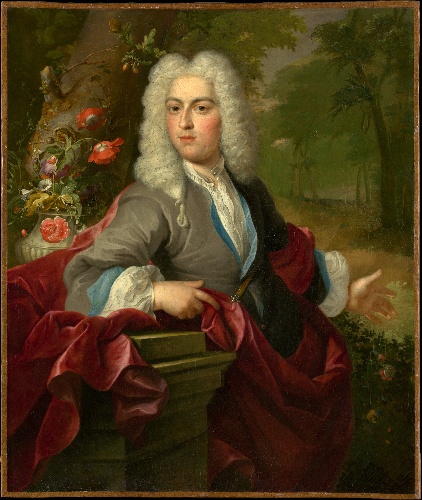
Title: Portrait of a Man
Artist: Arnold Boonen
Artist bio: Dutch, Dordrecht 1669–1729 Amsterdam
Date: ca. 1720
Object type: Painting
Classification: Paintings
Medium: Oil on canvas
Dimensions: 22 1/4 x 18 3/4 in. (56.5 x 47.6 cm)
Department: European Paintings
Credit line: Gift of Marcel Aubry, 1968
Accession year: 1968
Repository: Metropolitan Museum of Art, New York, NY
Tags: Men|Portraits